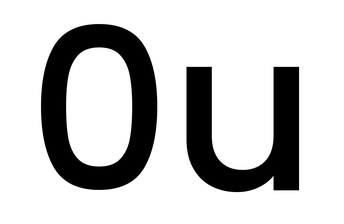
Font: Poppins-Medium